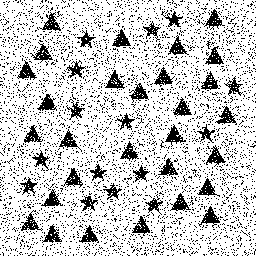
Squares: 0
Triangles: 29
Stars: 15
Total shapes: 44